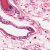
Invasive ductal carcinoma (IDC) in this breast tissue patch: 0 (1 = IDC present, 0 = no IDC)